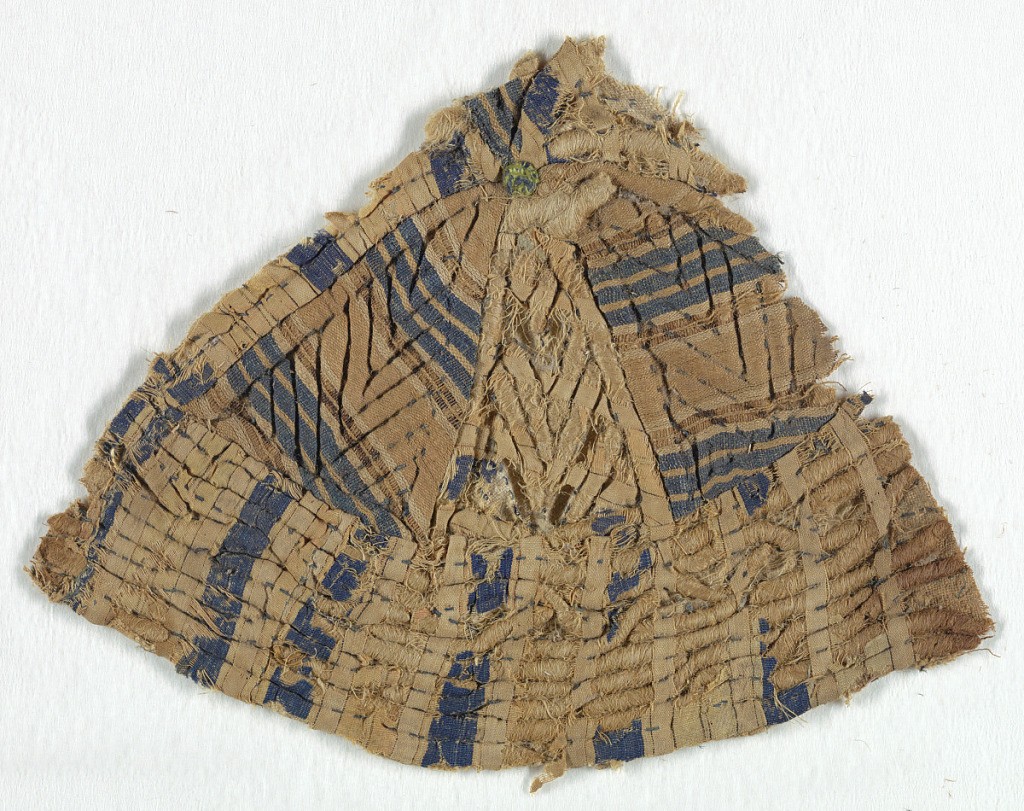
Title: Cap fragment
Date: possibly 5th century
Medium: linen Technique: quilted
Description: Cap fragment of striped linen stuffed with twisted pieces of linen and quilted.